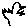
Label: bird